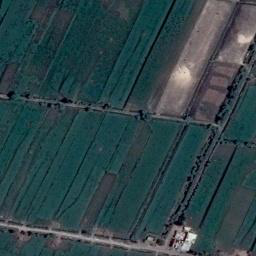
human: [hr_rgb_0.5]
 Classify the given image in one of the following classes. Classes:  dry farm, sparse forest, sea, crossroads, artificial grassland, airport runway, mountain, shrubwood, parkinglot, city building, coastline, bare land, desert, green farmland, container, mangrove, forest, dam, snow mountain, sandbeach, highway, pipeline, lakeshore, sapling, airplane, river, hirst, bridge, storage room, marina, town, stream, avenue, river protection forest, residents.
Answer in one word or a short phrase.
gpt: green farmland